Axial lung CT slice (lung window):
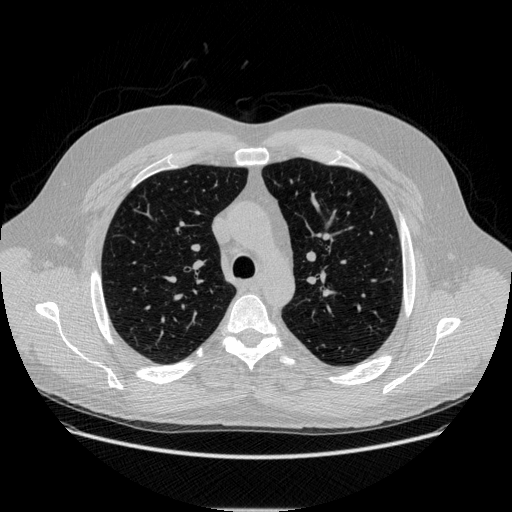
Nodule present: no